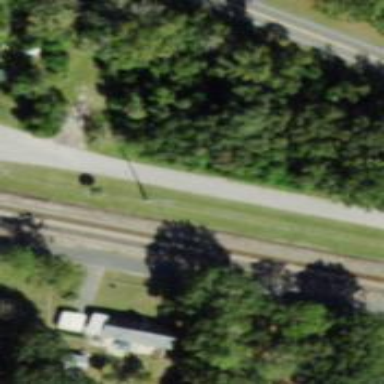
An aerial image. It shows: Railway siding for service.